Field crop: tomato
Growth stage: 1
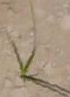
Species: cyperus